Question:
index.php file
'''
<link href="css/bootstrap.min.css" rel="stylesheet"/>
<script src="js/bootstrap.min.js"></script>
<div class="head">
<?php include_once("menu.php"); ?>
</div>
'''
menu.php file
'''
<nav class="navbar navbar-inverse navbar-fixed-top" role="navigation">
<div class="navbar-header">
<button type="button" class="navbar-toggle" data-toggle="collapse"
data-target="#menu">
<span class="sr-only">Toggle navigation</span>
<span class="icon-bar"></span>
<span class="icon-bar"></span>
<span class="icon-bar"></span>
</button>
<a class="navbar-brand" href="index.php">Silverado</a>
</div>
<div class="collapse navbar-collapse" id="menu">
<ul class="nav navbar-nav">
<li><a href="index.php">Home</a></li>
<li><a href="movies.php">Movies</a></li>
<li class="active"><a href="price.php">Price List</a></li>
<li><a href="contact.php">Contact Us</a></li>
</ul>
</div>
</nav>
'''
This is my code for displaying menu in webpage using bootstrap. This works fine. But i want to keep this bit of code in different file and include it in my webpage using include_once tag of php. If I put this code in different file and include it in my webpage it doesnt display the menu at all if i run my index.php page. Please help!
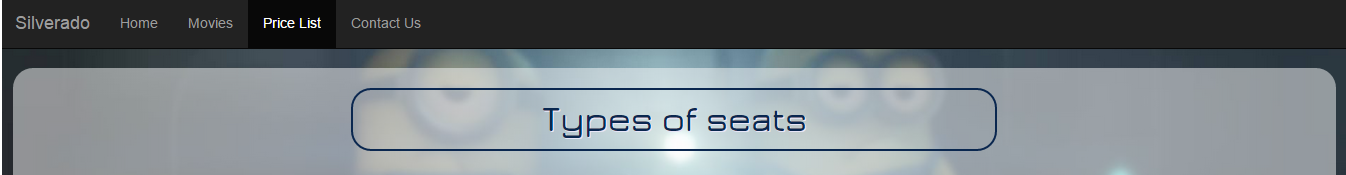
Answer: Well... The PHP in your 'index.php' should look like this :
'''
include_once ('index.php');
'''
And put the 'head' elements in your 'index.php'.
Be sure 'PHP' is working. Put this somewhere :
'''
<?php echo "PHP is working !"; ?>
'''
Here is what you should have :
index.php
'''
<html>
<head>
<link href="css/bootstrap.min.css" rel="stylesheet"/>
<script src="js/bootstrap.min.js"></script>
</head>
<body>
<?php include_once ("menu.php"); ?>
</body>
</html>
'''
menu.php :
'''
<nav class="navbar navbar-inverse navbar-fixed-top" role="navigation">
<div class="navbar-header">
<button type="button" class="navbar-toggle" data-toggle="collapse"
data-target="#menu">
<span class="sr-only">Toggle navigation</span>
<span class="icon-bar"></span>
<span class="icon-bar"></span>
<span class="icon-bar"></span>
</button>
<a class="navbar-brand" href="index.php">Silverado</a>
</div>
<div class="collapse navbar-collapse" id="menu">
<ul class="nav navbar-nav">
<li><a href="index.php">Home</a></li>
<li><a href="movies.php">Movies</a></li>
<li class="active"><a href="price.php">Price List</a></li>
<li><a href="contact.php">Contact Us</a></li>
</ul>
</div>
</nav>
'''